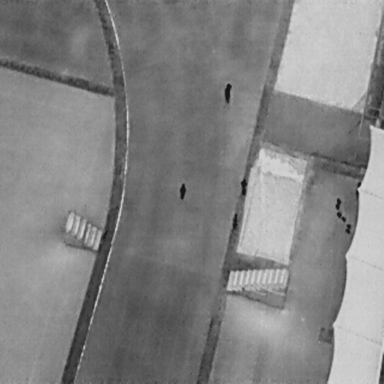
There are four People in the infrared image.